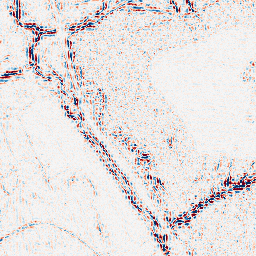
Category: wavelet
Decomposition family: wavelet_biorthogonal
Decomposition parameters: wavelet: bior3.5
level: 2
Upsampling method: quintic
Upsampling parameters: scale: 4
Upsampling scale: 4